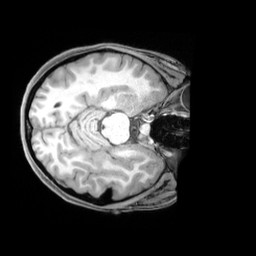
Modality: T1w
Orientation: axial
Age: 25
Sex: female
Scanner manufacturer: siemens
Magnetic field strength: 3 T
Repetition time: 1.97 s
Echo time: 0.00206 s